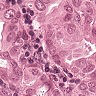
Metastatic tissue present: yes